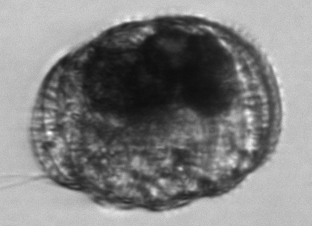
Label: Polykrikos